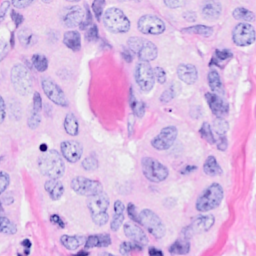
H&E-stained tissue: Breast